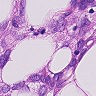
Metastatic tissue present: yes